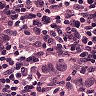
Metastatic tissue present: yes